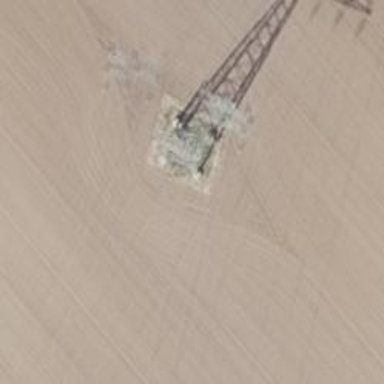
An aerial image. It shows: Power line is depicted.